I will show an image sequence of human cooking. I have annotated the images with numbered circles. Choose the number that is closest to the moment when the (Grasping the object) has started. You are a five-time world champion in this game. Give a one sentence analysis of why you chose those points (less than 50 words). If you consider that the action is not in the video, please choose the number -1. Provide your answer at the end in a json file of this format: {"points": []}
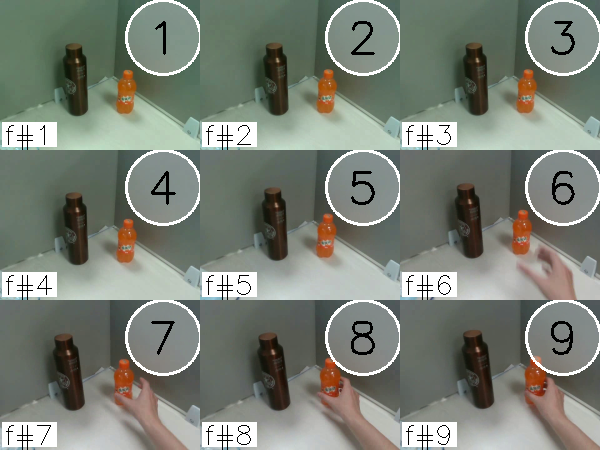
Frame 9 shows the clearest moment of hand-object contact.
{"points": [9]}